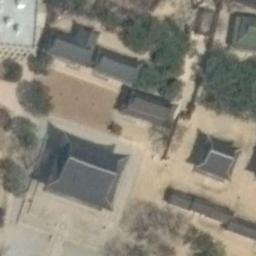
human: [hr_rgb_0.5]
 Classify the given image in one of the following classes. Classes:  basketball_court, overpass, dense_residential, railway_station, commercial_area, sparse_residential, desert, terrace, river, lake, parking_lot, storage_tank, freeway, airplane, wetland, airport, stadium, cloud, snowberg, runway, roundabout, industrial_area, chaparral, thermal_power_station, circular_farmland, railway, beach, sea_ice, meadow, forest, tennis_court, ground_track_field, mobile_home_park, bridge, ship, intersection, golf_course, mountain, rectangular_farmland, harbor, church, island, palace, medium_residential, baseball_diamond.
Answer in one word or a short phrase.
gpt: palace